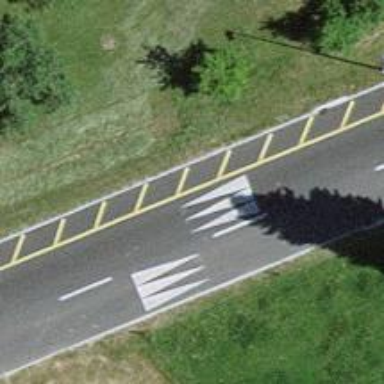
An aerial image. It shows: Traffic hump for calming the traffic.